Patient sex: M
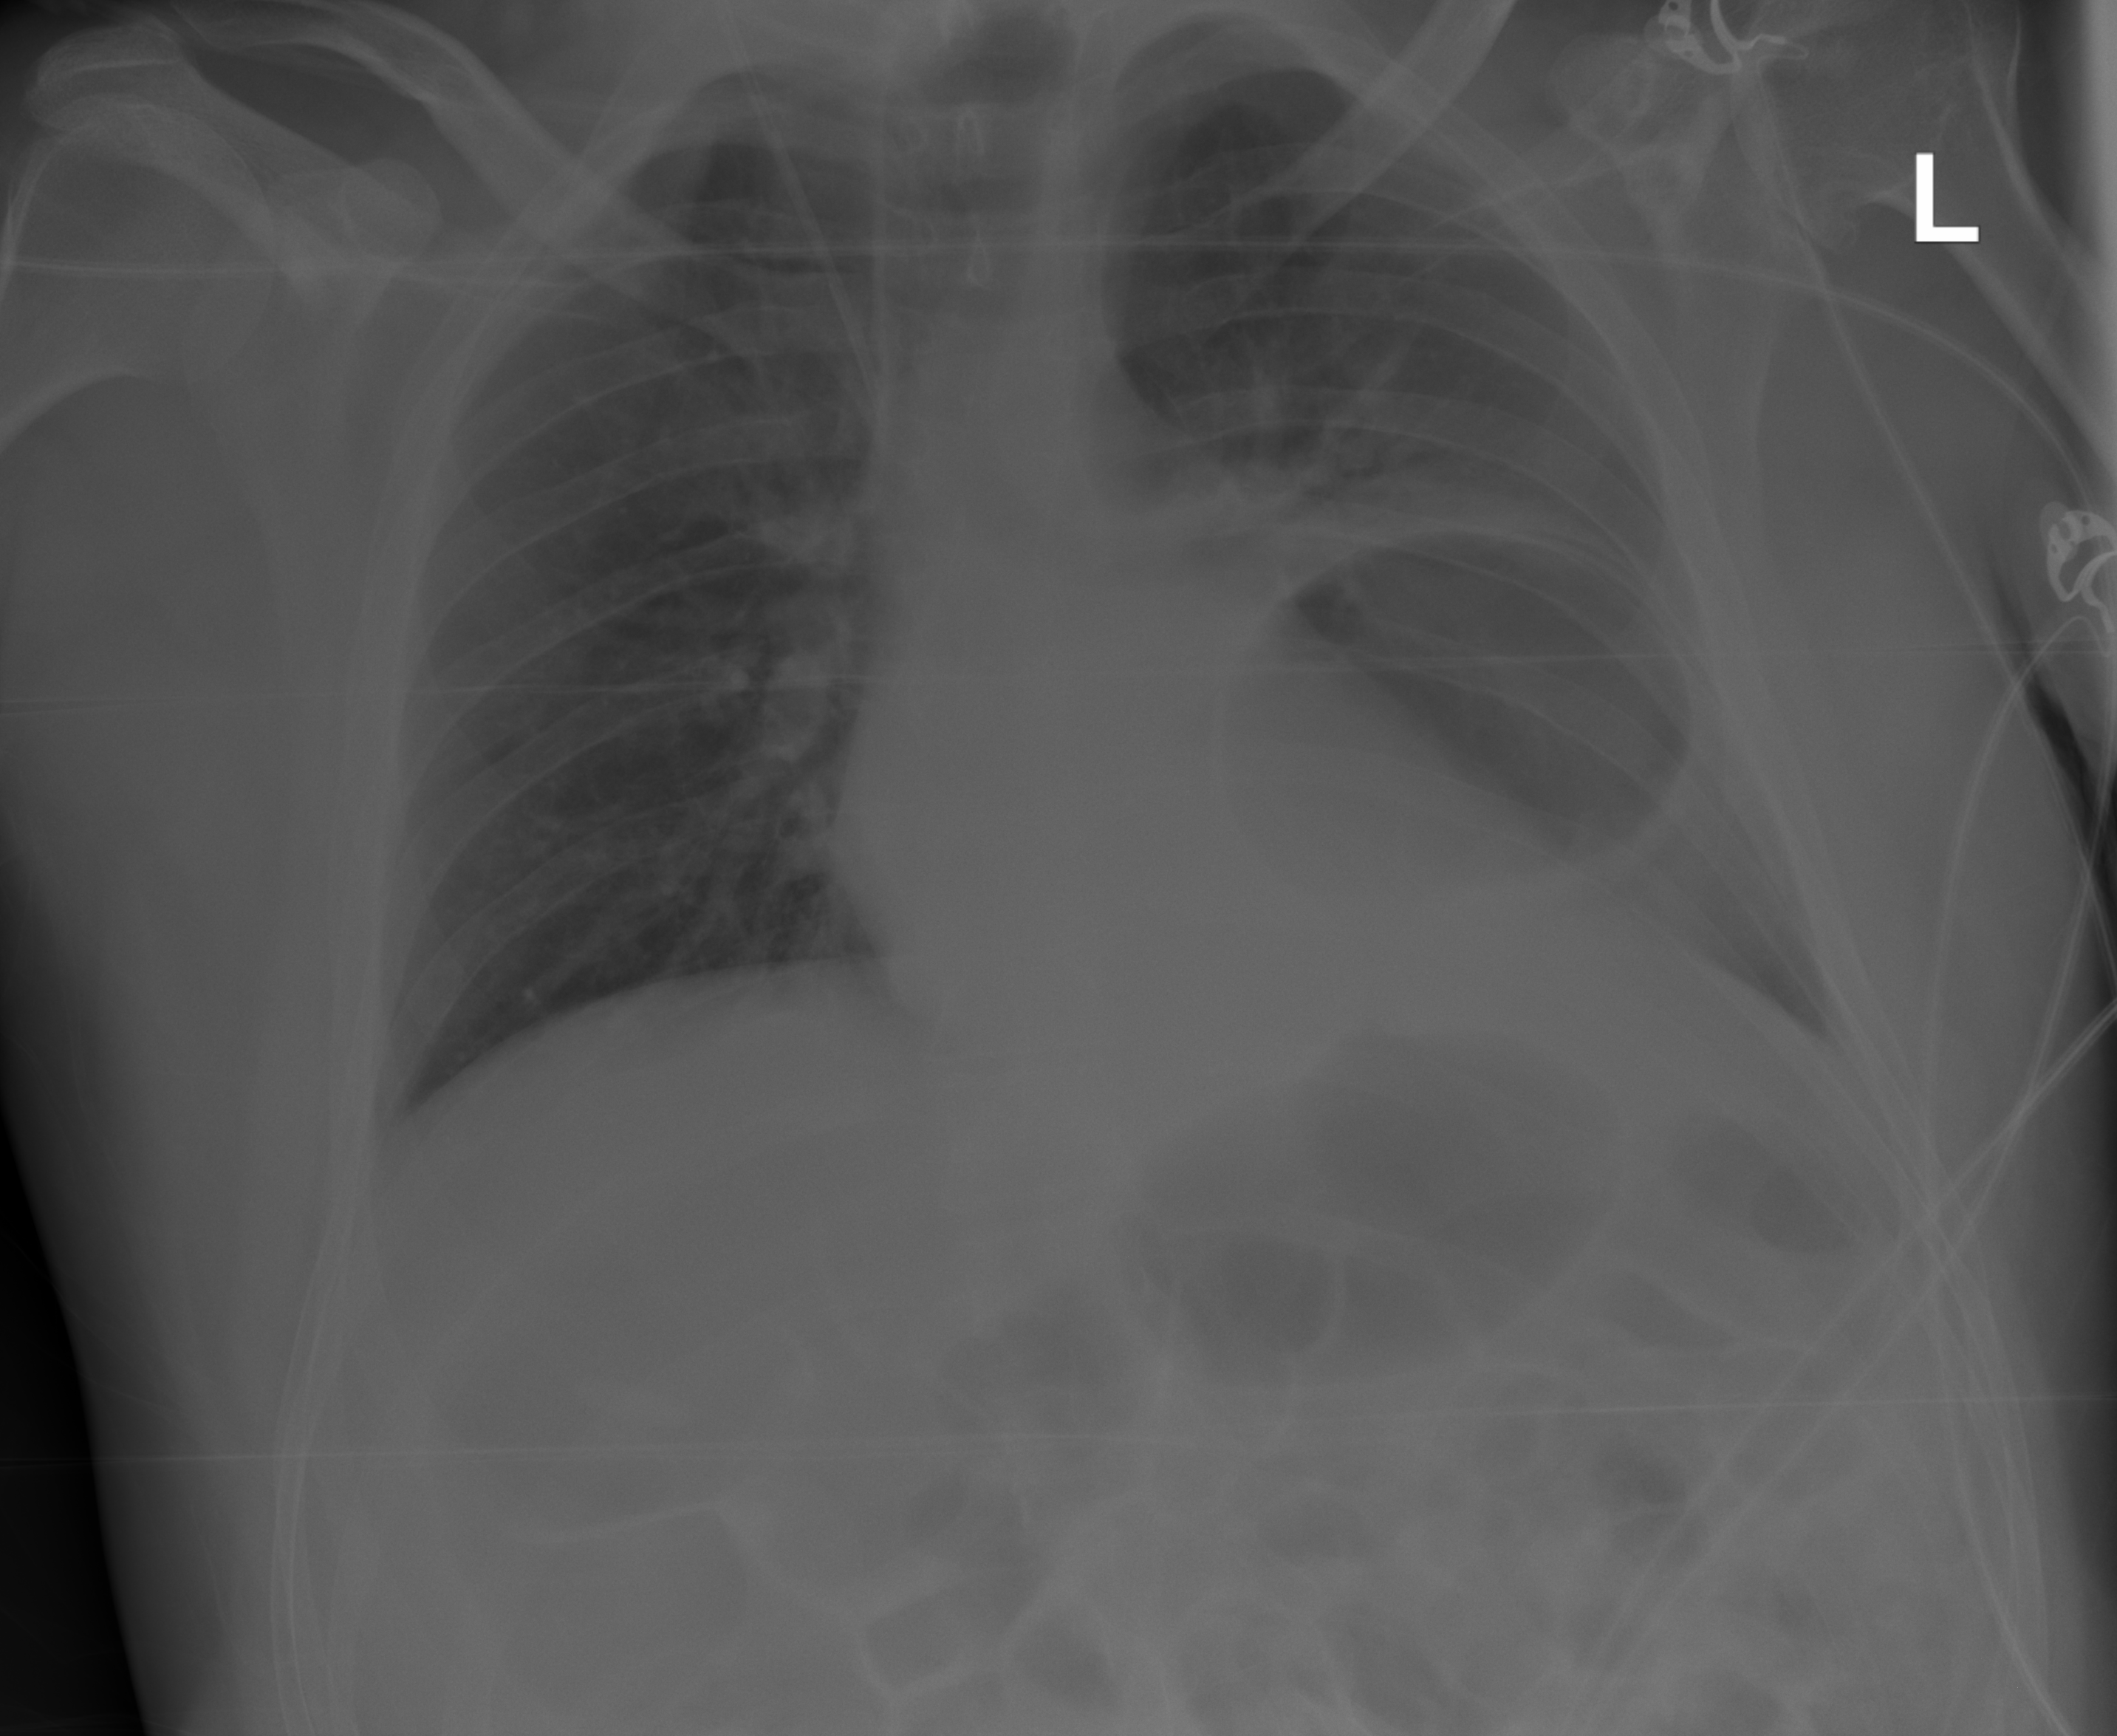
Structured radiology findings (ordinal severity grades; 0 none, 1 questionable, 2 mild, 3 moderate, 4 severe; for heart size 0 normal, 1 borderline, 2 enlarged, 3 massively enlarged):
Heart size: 0
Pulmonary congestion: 0
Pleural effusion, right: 0
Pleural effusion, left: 0
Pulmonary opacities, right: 0
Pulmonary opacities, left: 0
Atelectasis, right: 0
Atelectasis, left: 3